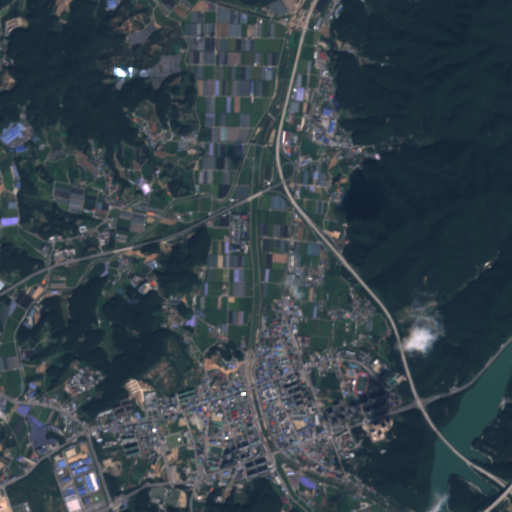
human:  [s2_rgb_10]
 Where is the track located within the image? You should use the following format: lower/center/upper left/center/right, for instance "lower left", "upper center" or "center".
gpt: The track is located in the lower center of the image.
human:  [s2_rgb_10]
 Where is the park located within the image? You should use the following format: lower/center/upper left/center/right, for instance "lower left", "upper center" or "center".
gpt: There is no park in the image.